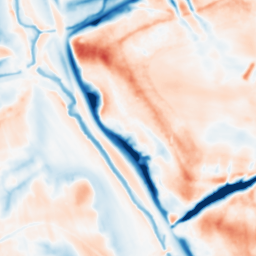
Category: multiscale
Decomposition family: dog_multiscale
Decomposition parameters: sigma_ratio: 1.6
n_scales: 5
base_sigma: 1
Upsampling method: lanczos
Upsampling parameters: scale: 8
Upsampling scale: 8